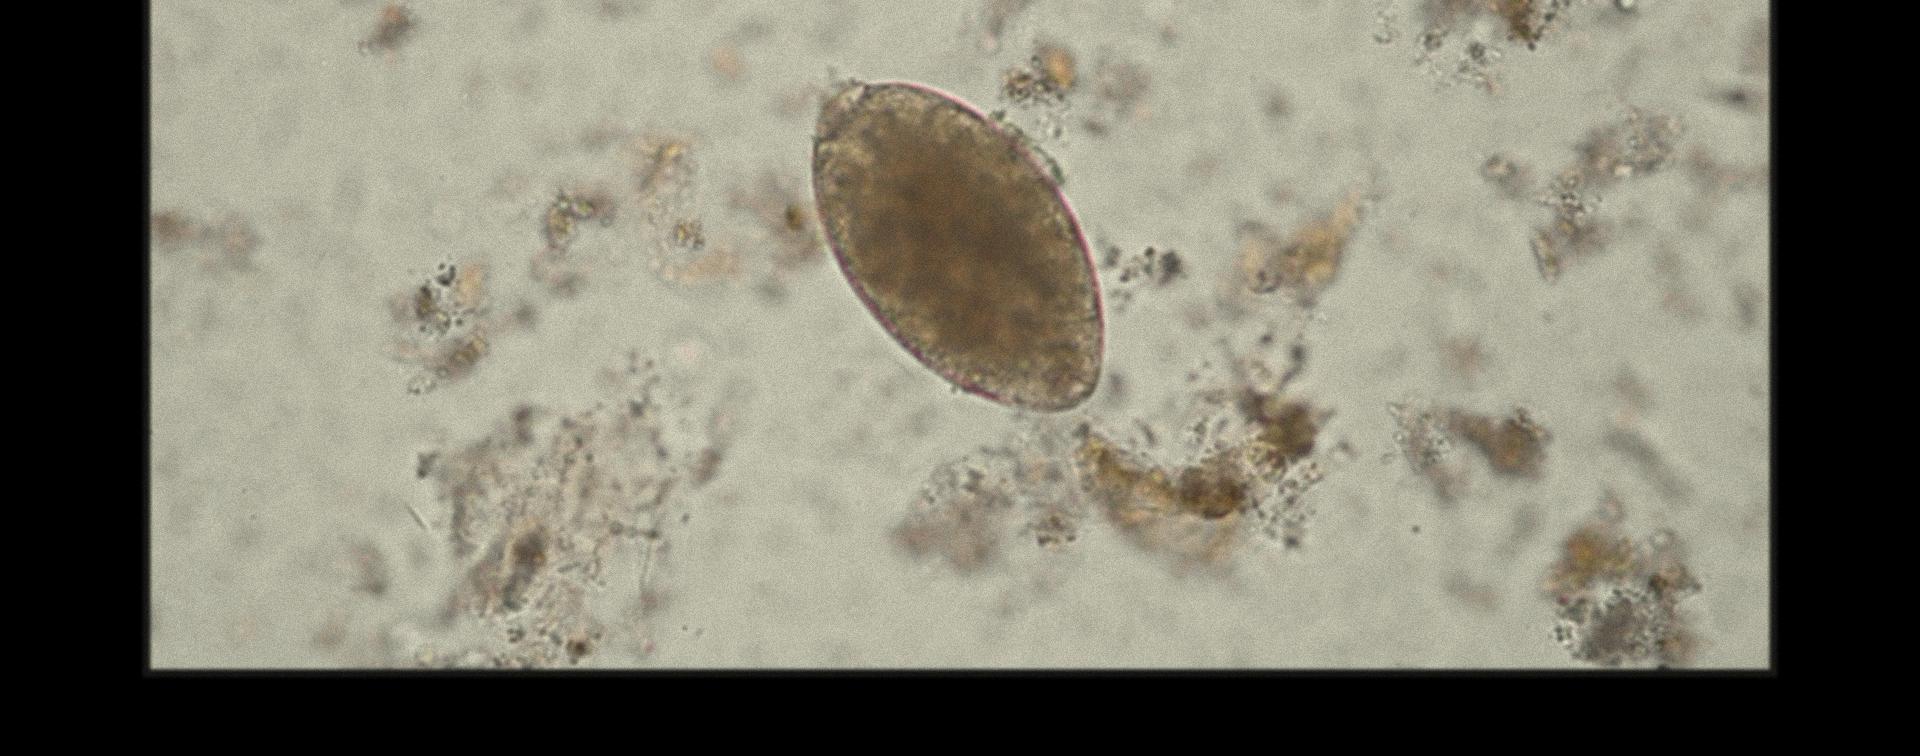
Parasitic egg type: Fasciolopsis buski